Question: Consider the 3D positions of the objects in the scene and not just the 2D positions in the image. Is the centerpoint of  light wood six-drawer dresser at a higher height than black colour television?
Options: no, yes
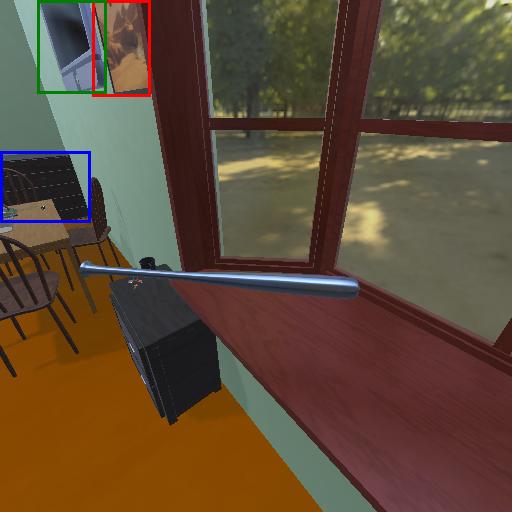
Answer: no